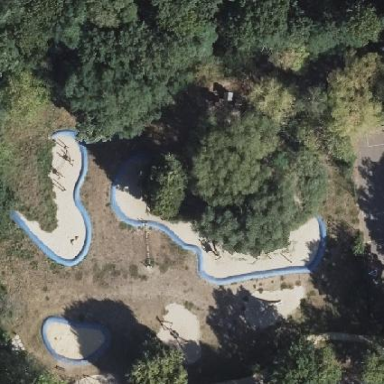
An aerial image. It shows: Playground with sandpit.